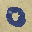
Label: 0